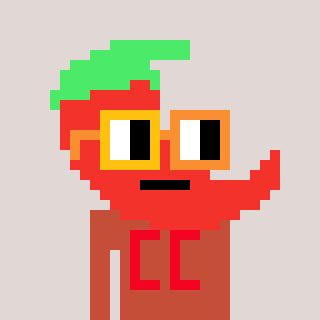
a pixel art character with square yellow and orange glasses, a chilli-shaped head and a rust-colored body on a warm background